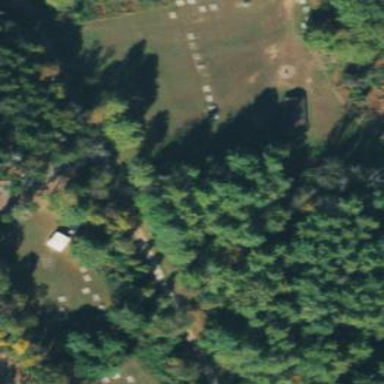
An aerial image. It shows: Campsite with tents.